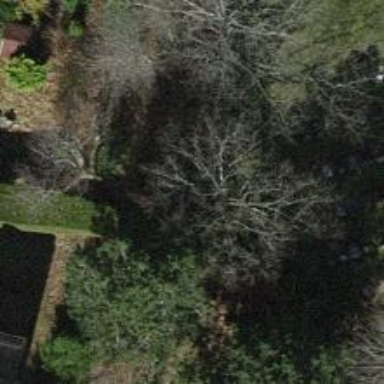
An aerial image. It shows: Cemetery with deciduous broadleaved trees.